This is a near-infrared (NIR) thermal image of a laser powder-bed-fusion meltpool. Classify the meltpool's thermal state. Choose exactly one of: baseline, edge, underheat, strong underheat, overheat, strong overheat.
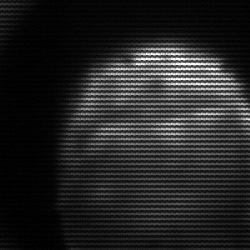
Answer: edge